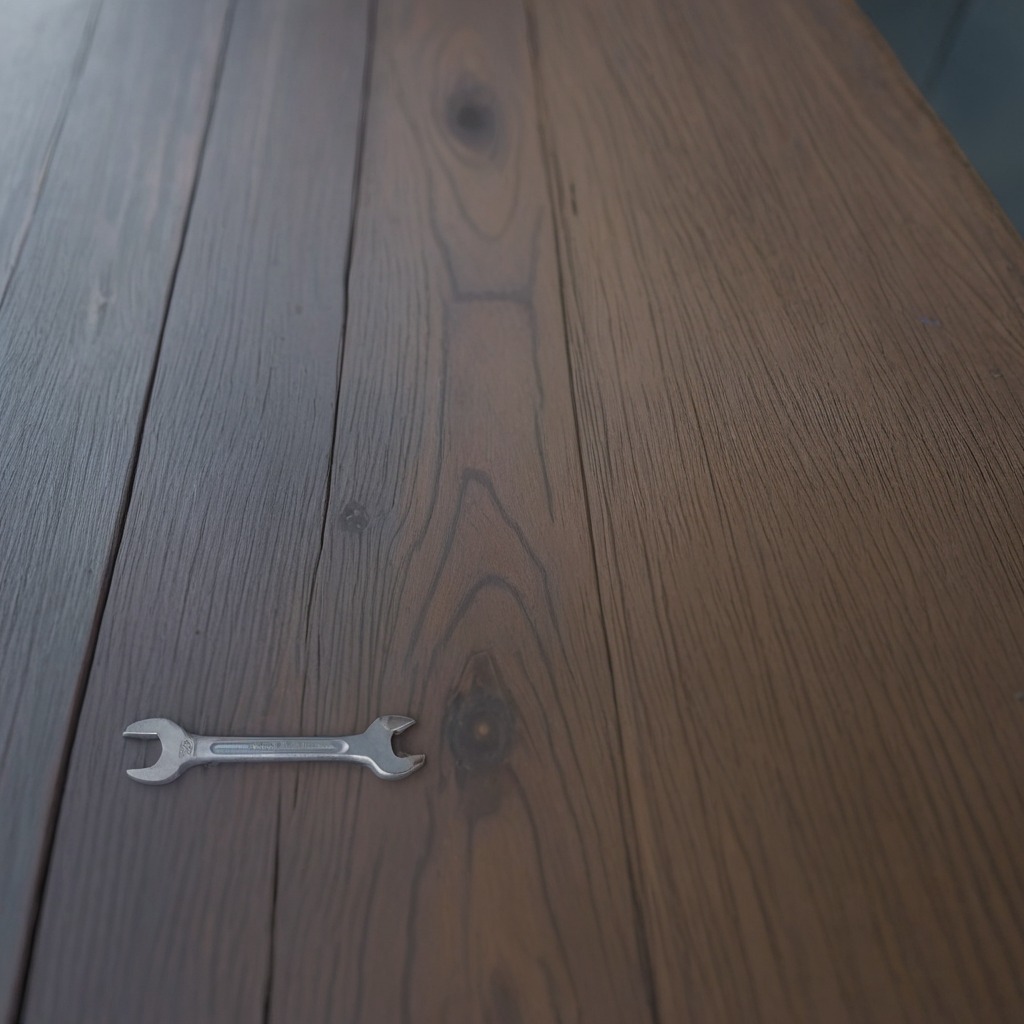
A wrench lies on the table.